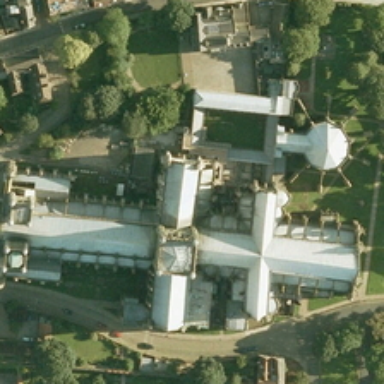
The white church is located in the center of the square .